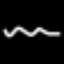
Label: squiggle